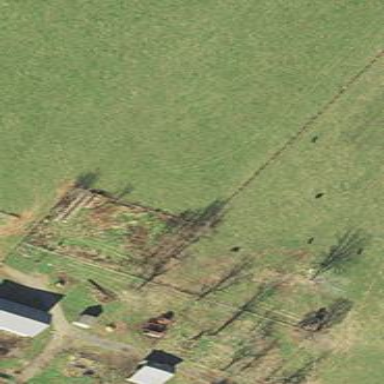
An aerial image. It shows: Farmyard area.